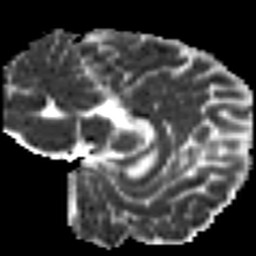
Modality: MD
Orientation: sagittal
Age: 25
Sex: female
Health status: healthy
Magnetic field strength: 3 T
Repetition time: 8.4 s
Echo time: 0.0926 s